Question: I'm trying to make a transition from vb.net to C++ and I'm stuck on this. I downloaded curlpp from <URL>.
Next, I added ws2_32.lib and Wldap32.lib to "Additional Dependencies", also in the project properties (Linker -> Input) because <URL> stated I should.
Now I'm trying to get <URL> to work, but
'''
#include <curlpp/curlpp.hpp>
#include <curlpp/Easy.hpp>
#include <curlpp/Options.hpp>
'''
States "cannot open source file curlpp/curlpp.hpp" etc. which makes sense because I have never even seen those files. What am I doing wrong? This is quite different from vb.net and I can't seem to figure it out.
UPDATE:
I did what Mat said, but it didn't work, so I added all relevent folders to be sure.

But VS still states the files can't be found.
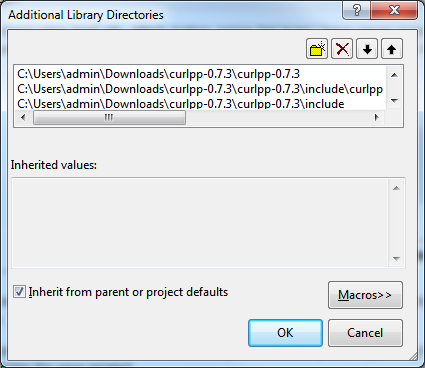
Answer: You should download the full source package ('.tar.gz' in the <URL> to get the headers, code, samples and documentation.
You'll need to add the base directory where the include files reside on your machine (after unpacking the archive) to the list of include directories for your project.